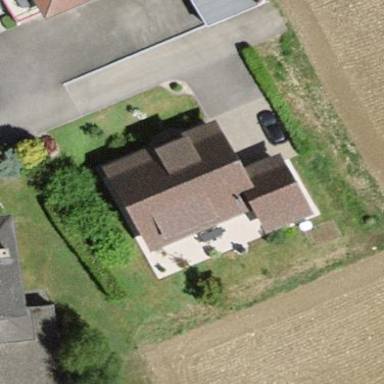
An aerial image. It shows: Simple and straightforward house.